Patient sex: F
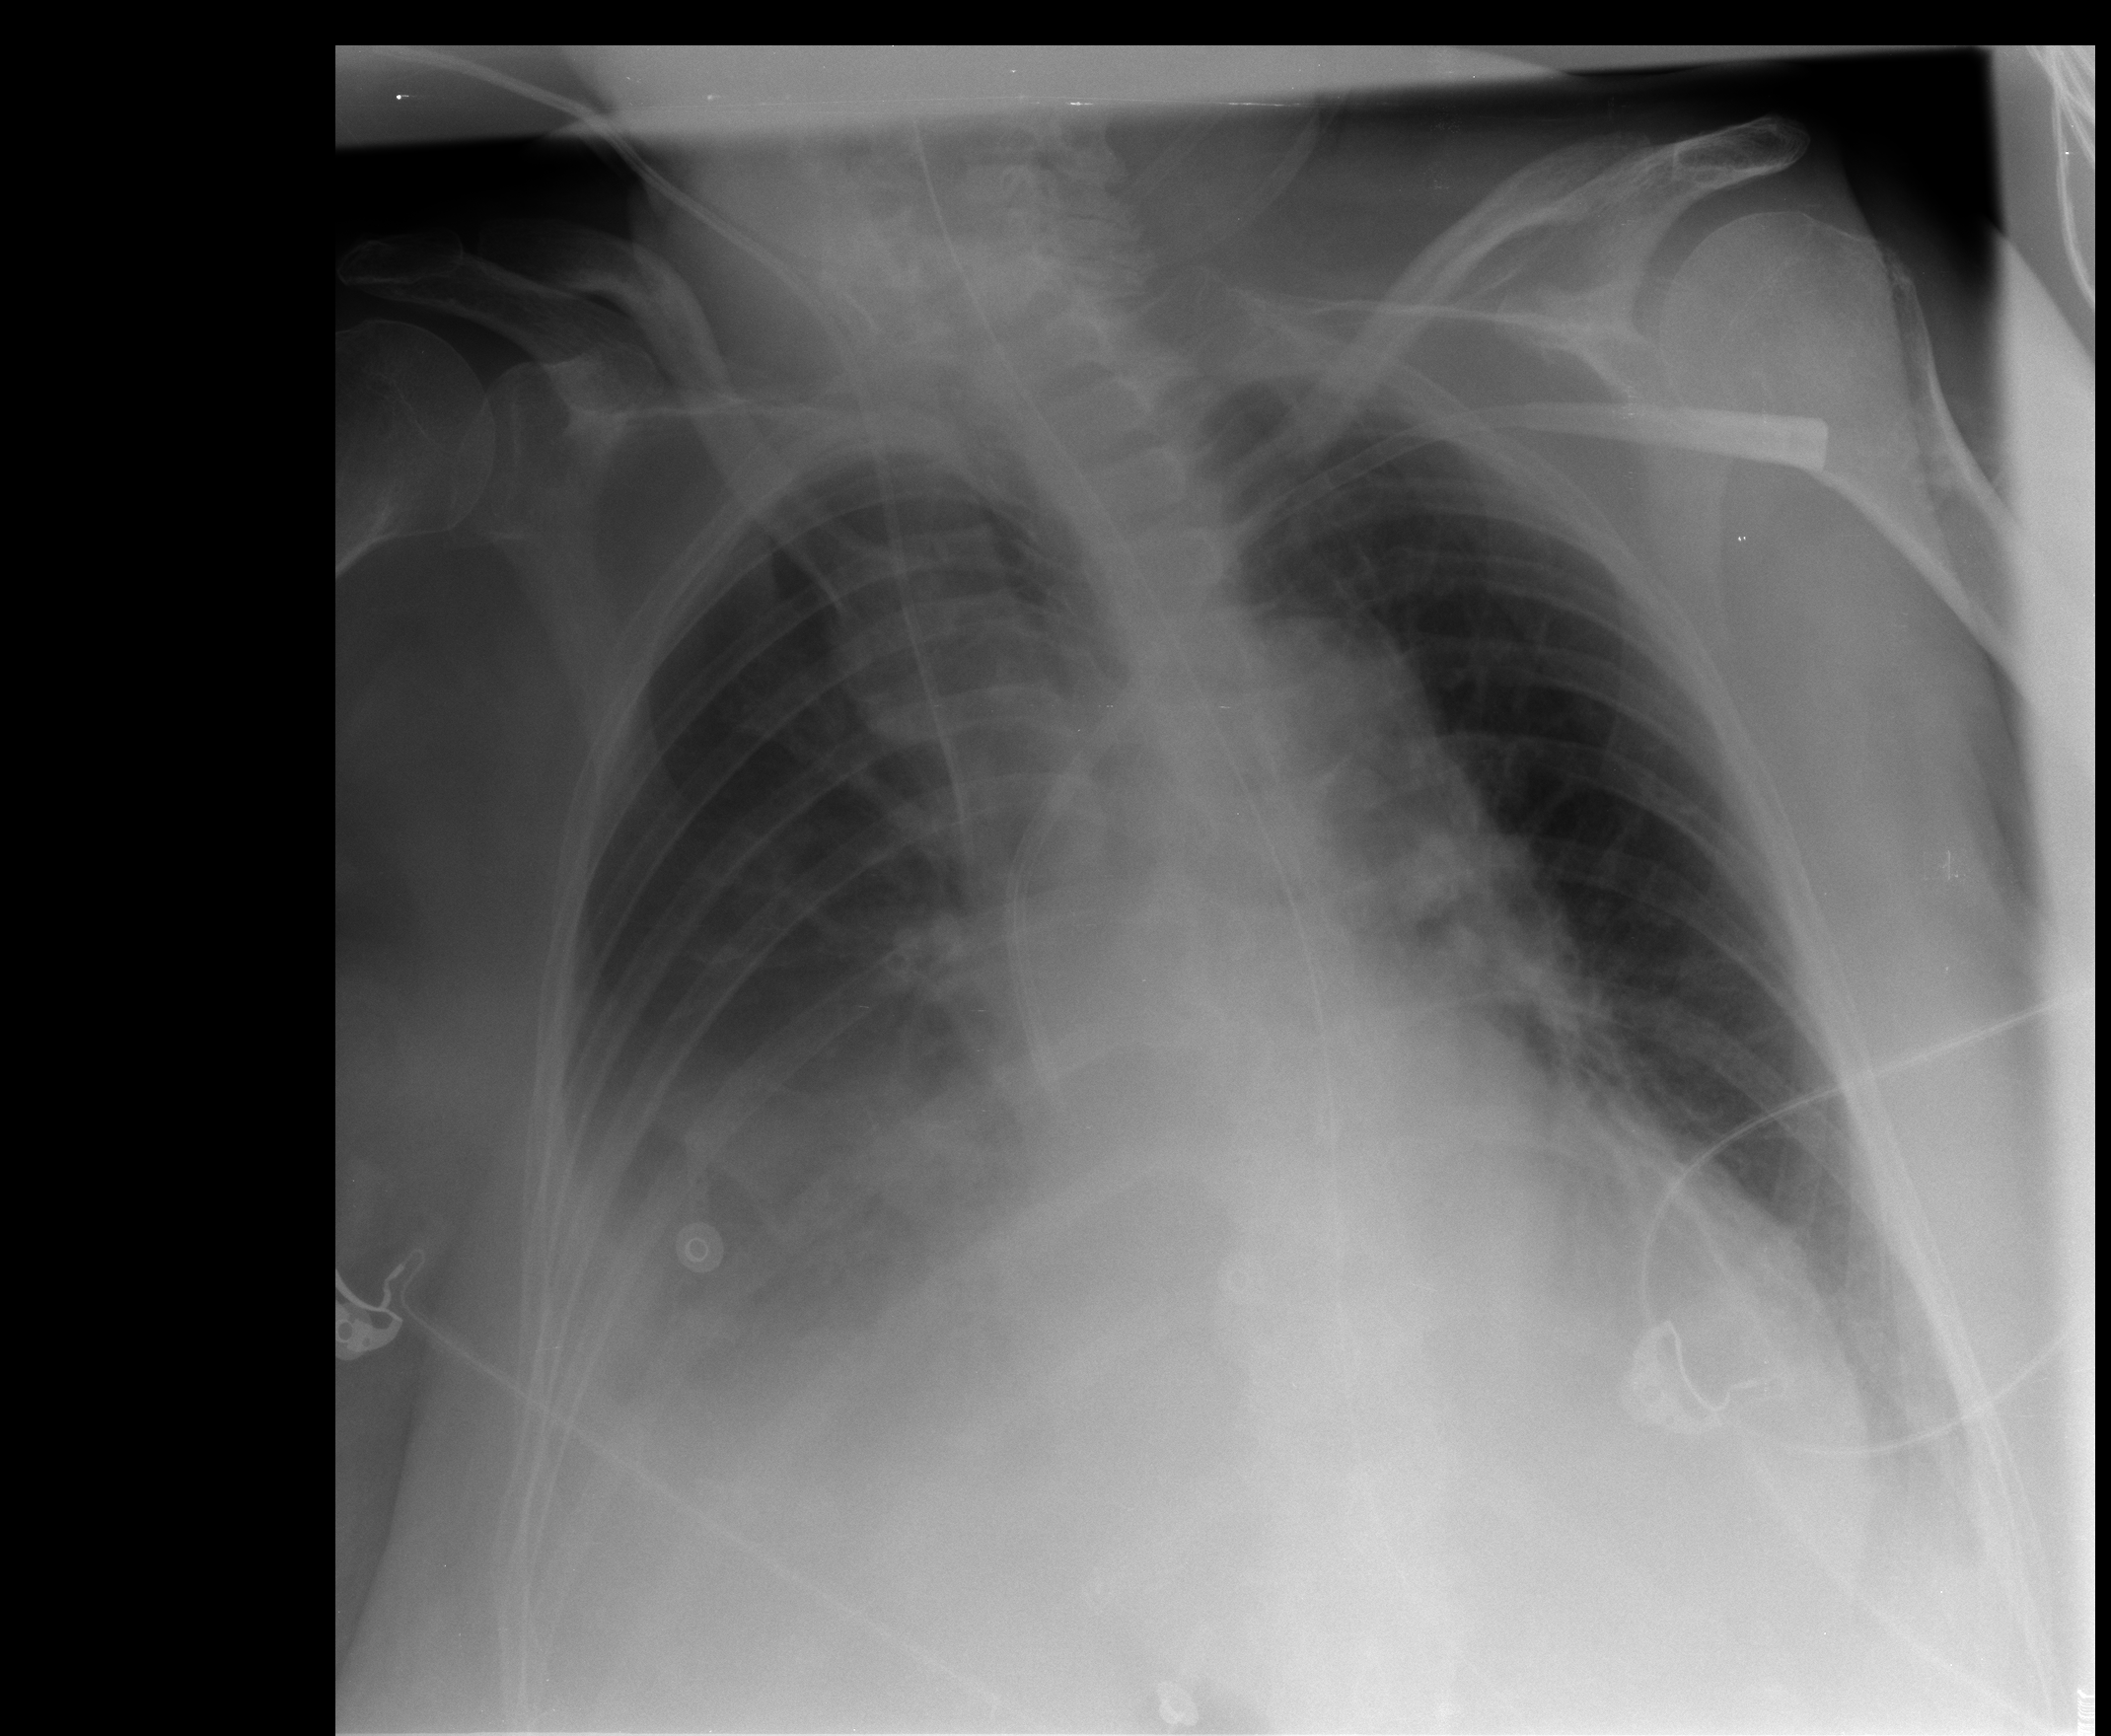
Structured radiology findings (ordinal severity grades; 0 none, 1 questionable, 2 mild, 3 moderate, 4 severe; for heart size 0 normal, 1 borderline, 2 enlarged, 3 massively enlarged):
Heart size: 1
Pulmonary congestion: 2
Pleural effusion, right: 2
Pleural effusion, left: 1
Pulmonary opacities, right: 2
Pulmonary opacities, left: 2
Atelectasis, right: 2
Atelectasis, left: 2